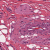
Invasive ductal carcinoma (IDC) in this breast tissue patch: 1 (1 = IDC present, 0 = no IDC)